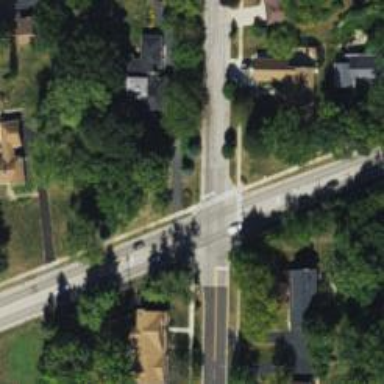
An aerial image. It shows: Crossing on the road.